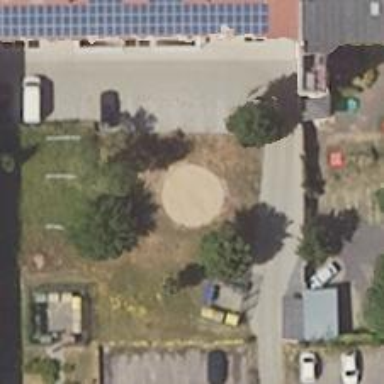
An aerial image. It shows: Playground area for leisure activities on the land.